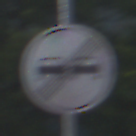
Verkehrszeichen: EndeUeberholverbot
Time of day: MorningAfternoon
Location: Outdoor (Urban)
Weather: Clear
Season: NotSpecified
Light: Natural